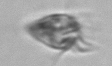
Label: Ciliophora